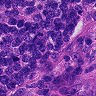
Metastatic tissue present: yes